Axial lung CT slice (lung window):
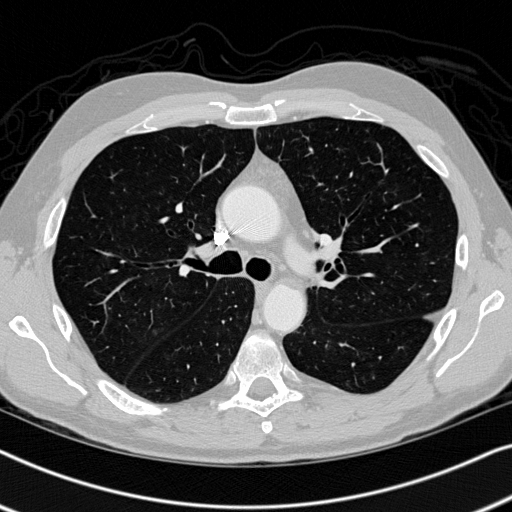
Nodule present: yes
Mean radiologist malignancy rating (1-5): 2.5